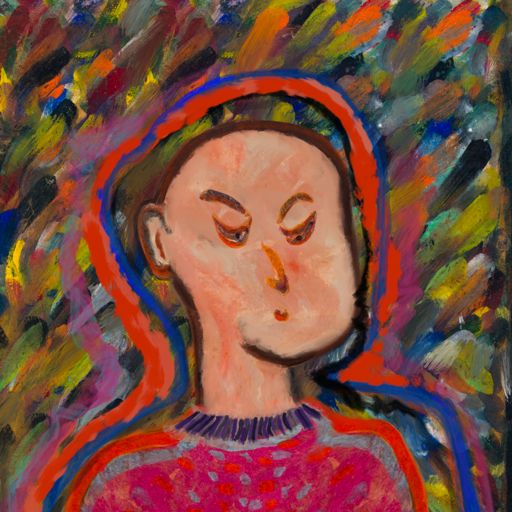
Background: An_Impression, Head And Neck Side: Roy_Bahadur, Face Side: Hypocrite, Bust: Sisters, Hair Side: Experience, Head Accessory: Blank, Second Necklace: Blank, Necklace: HillGirl, Baby: Blank